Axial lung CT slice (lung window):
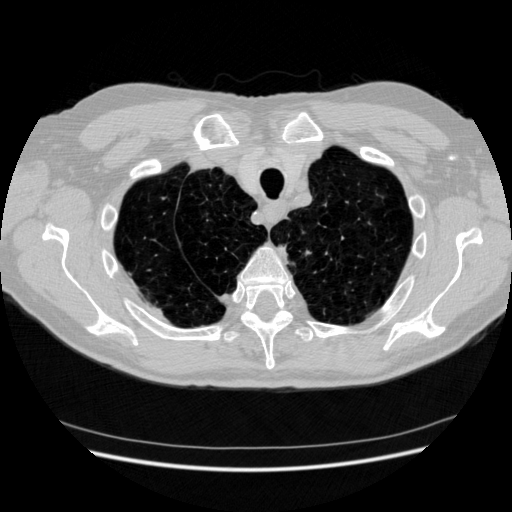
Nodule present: no